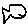
Label: fish